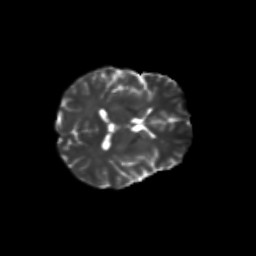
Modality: T2w
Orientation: axial
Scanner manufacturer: siemens
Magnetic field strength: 3 T
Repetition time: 9.2 s
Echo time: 0.084 s